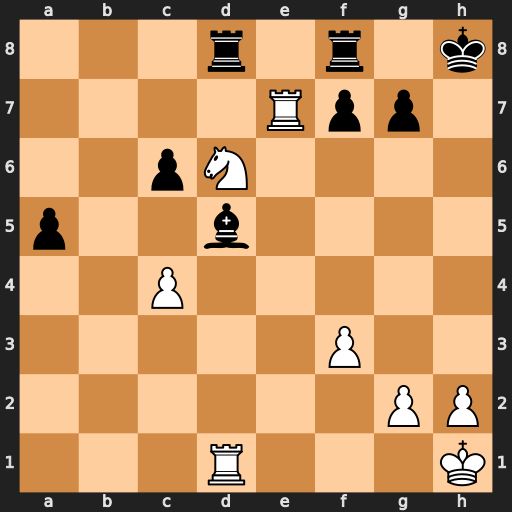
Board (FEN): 3r1r1k/4Rpp1/2pN4/p2b4/2P5/5P2/6PP/3R3K
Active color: w
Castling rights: -
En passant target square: -
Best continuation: Nb7 Ra8 cxd5